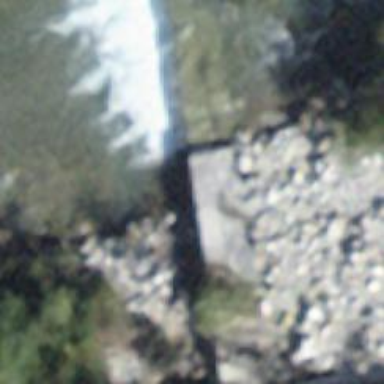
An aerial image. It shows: Weir along the waterway.